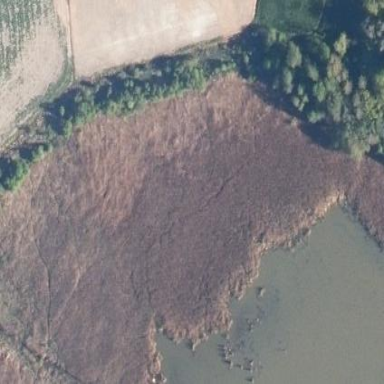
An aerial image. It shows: Reedbed wetland area.